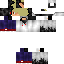
A female human skin with pale skin, wearing brown long hair dressed in a blue hoodie and blue pants, featuring a closed mouth.